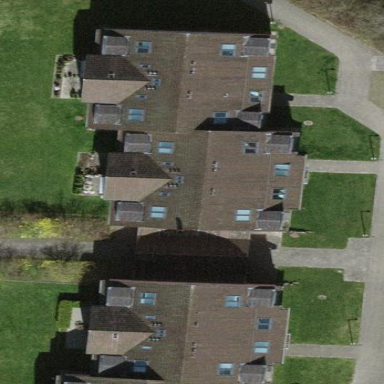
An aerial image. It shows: Residential building.